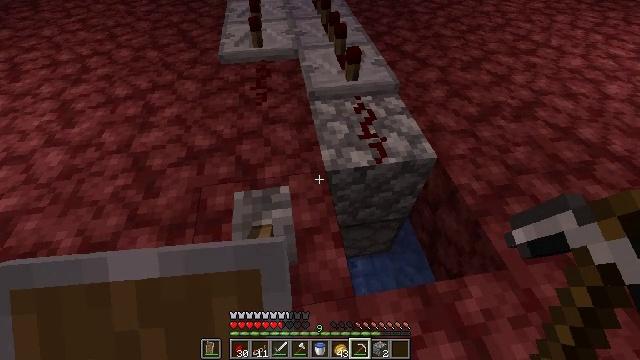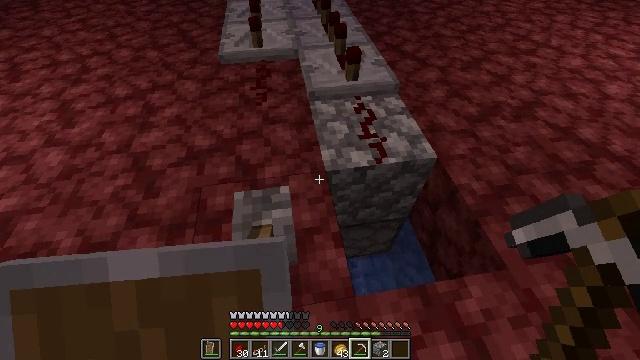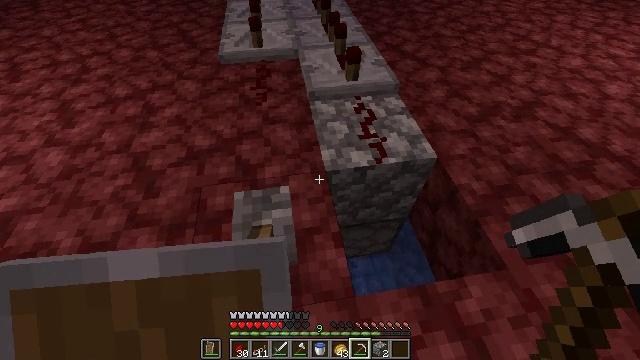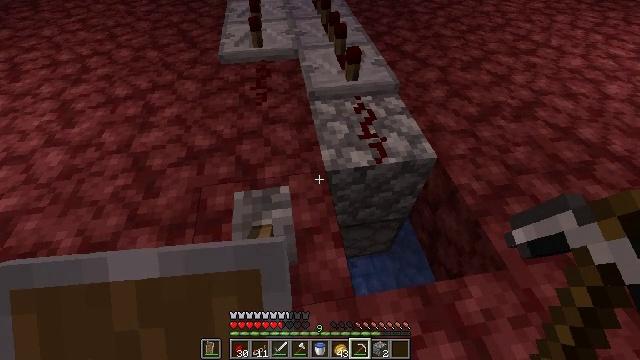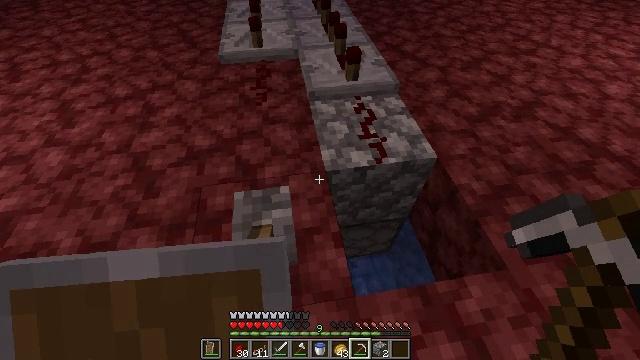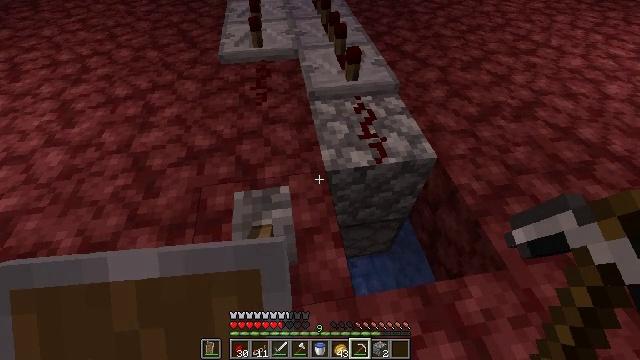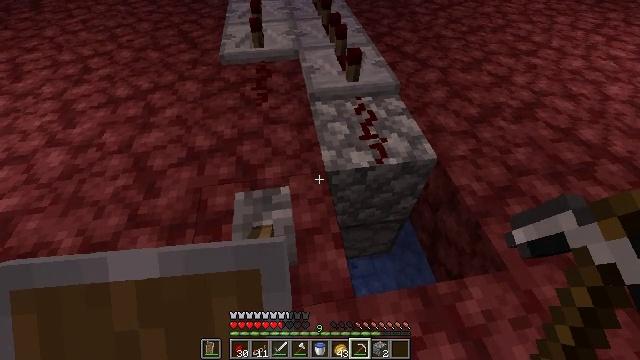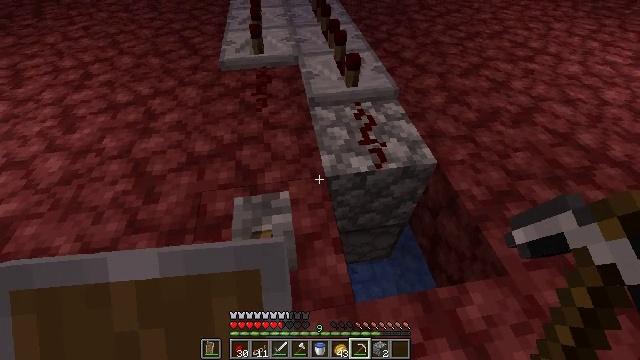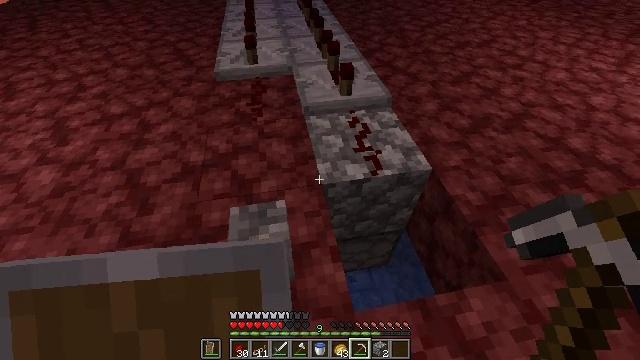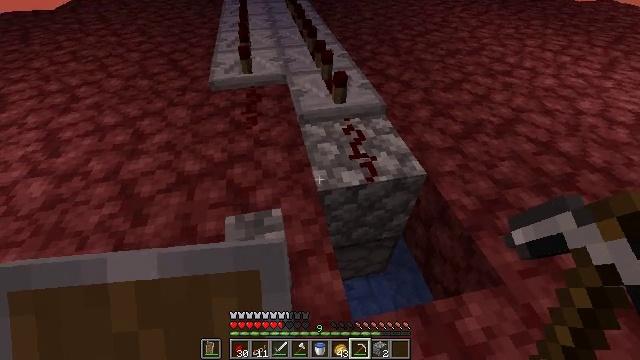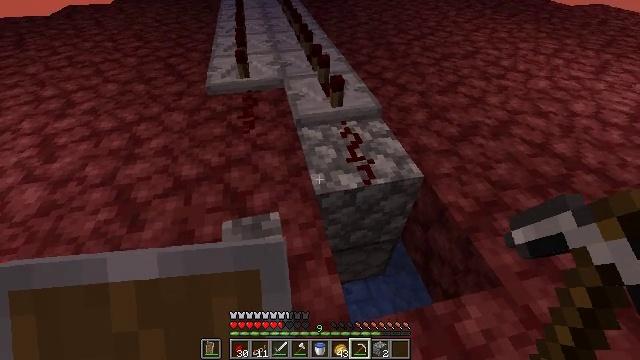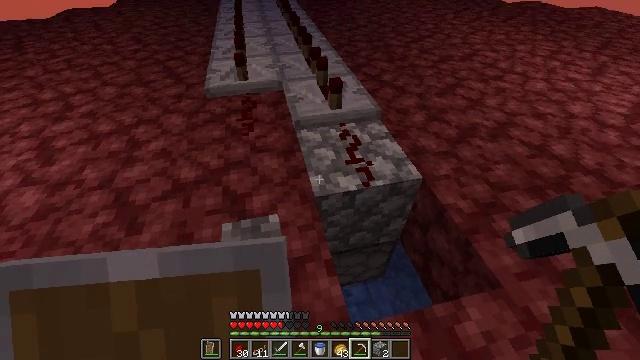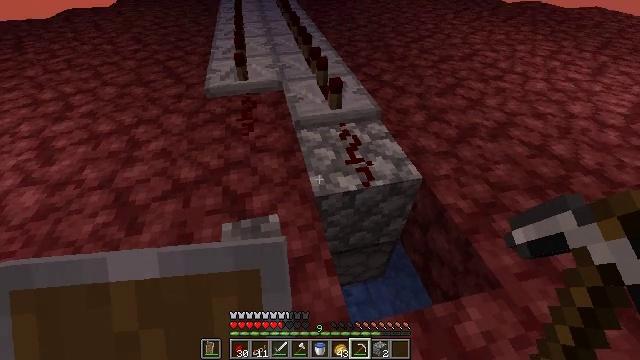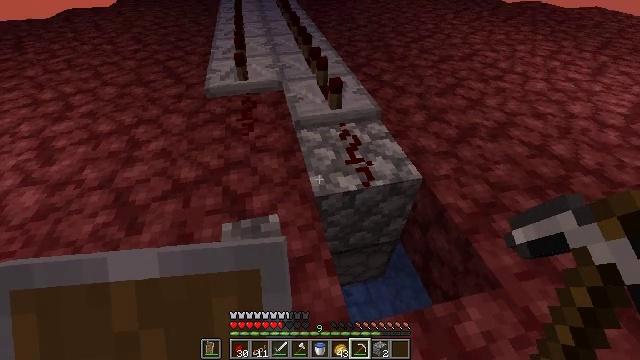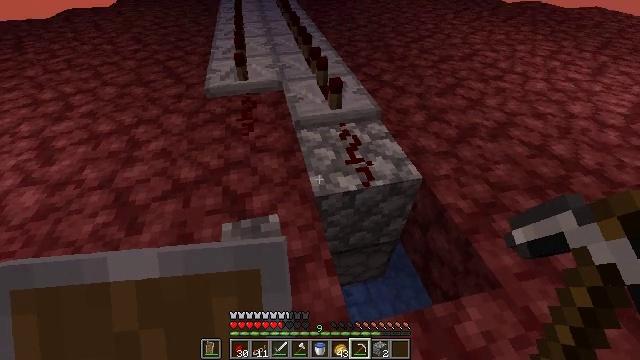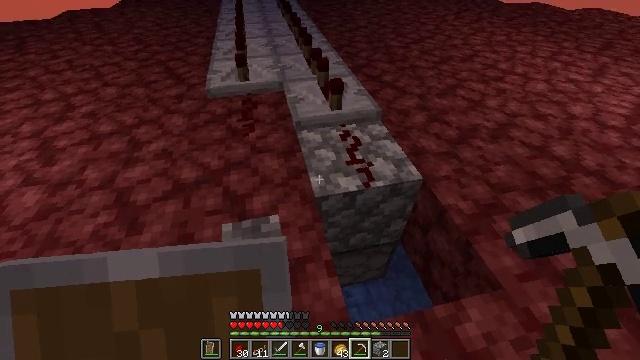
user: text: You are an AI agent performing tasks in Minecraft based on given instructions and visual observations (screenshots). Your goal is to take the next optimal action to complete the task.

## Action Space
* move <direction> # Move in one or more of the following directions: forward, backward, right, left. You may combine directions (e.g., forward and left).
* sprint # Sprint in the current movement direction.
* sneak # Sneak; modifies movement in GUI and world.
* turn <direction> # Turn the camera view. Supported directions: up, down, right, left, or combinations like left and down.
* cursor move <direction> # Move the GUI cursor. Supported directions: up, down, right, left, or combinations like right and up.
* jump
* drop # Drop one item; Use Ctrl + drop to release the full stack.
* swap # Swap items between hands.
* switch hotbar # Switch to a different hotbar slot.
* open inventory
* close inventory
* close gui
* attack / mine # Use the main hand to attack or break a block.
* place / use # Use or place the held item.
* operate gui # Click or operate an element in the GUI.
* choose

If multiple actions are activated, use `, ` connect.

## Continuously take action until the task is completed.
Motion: motion action
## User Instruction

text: Mine the redstone wire connected to mechanisms.
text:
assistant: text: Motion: no_op
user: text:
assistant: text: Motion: no_op
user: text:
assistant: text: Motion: no_op
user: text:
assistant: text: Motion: no_op
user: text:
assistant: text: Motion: no_op
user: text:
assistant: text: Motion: no_op
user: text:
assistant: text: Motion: turn up
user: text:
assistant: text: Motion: turn right and up
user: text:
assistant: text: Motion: turn right and up
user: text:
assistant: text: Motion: no_op
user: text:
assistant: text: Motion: no_op
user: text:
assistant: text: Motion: no_op
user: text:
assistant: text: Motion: no_op
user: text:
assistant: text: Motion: no_op
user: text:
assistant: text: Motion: no_op
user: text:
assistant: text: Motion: no_op
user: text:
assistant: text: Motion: turn left
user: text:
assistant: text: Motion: turn left and down
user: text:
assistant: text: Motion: turn left
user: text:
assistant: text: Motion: no_op
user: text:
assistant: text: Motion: no_op
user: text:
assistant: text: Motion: no_op
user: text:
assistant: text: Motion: no_op
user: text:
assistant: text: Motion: no_op
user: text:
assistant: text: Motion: no_op
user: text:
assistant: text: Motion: no_op
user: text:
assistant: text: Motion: no_op
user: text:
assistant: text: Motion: no_op
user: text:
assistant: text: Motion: no_op
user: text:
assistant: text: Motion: no_op